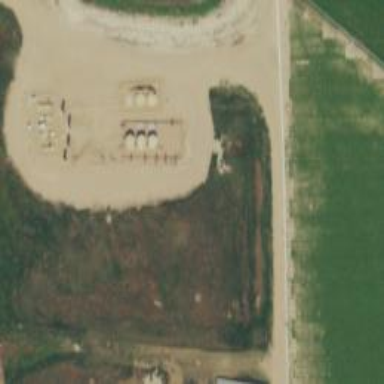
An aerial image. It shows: Storage tank that is man-made.